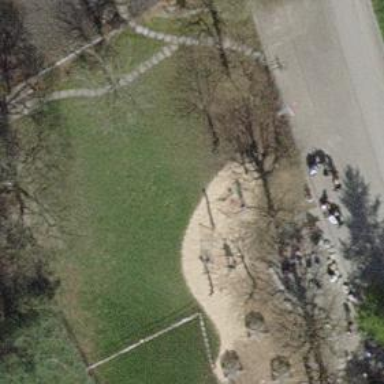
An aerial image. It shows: Hammock in the playground.